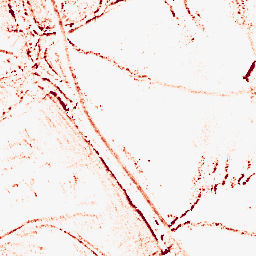
Category: morphological
Decomposition family: morphological_ellipse
Decomposition parameters: operation: opening
width: 5
height: 5
Upsampling method: bspline
Upsampling parameters: scale: 8
Upsampling scale: 8